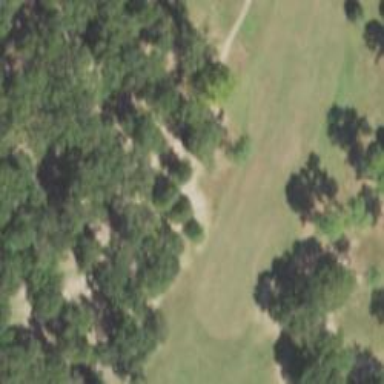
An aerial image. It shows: Path for golf carts.